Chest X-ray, AP view. Patient: 21 years old, sex M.
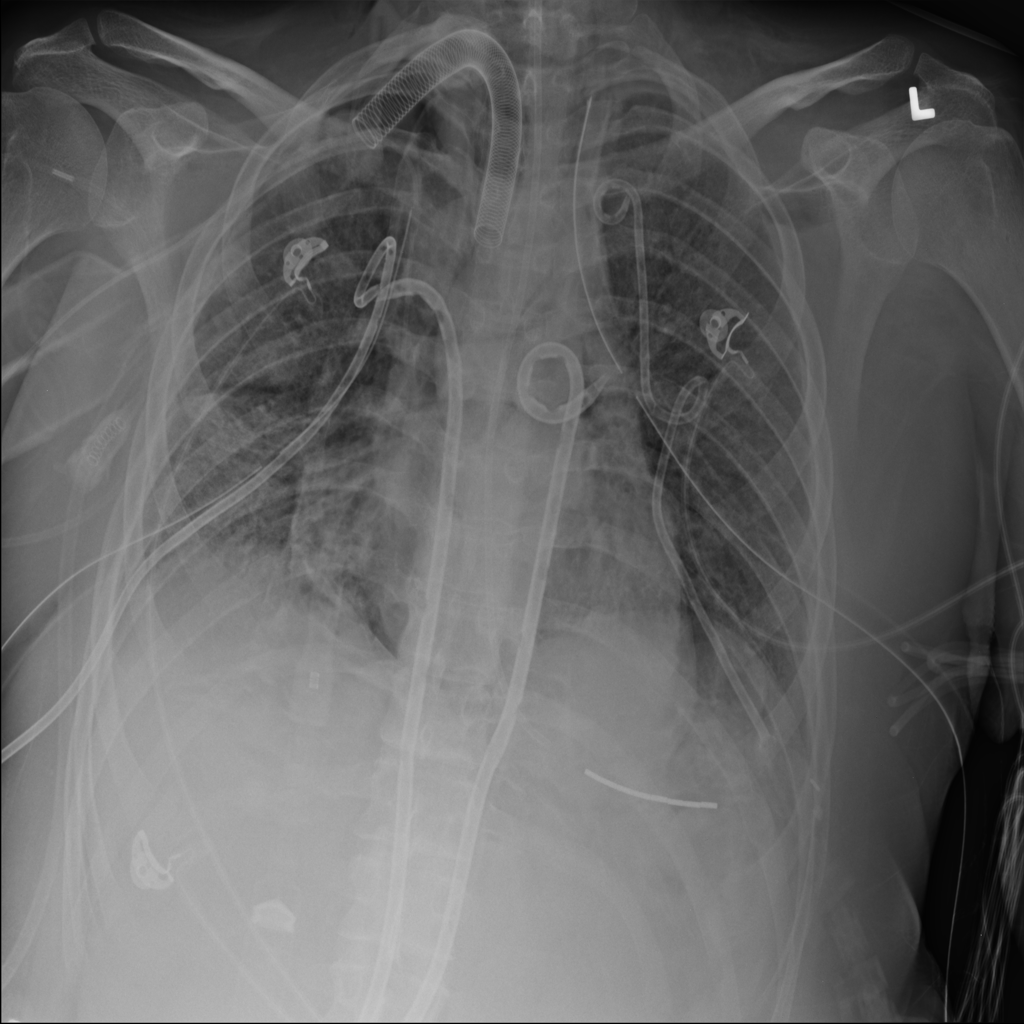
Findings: Pneumothorax